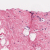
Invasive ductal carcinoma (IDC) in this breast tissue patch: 0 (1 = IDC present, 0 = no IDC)